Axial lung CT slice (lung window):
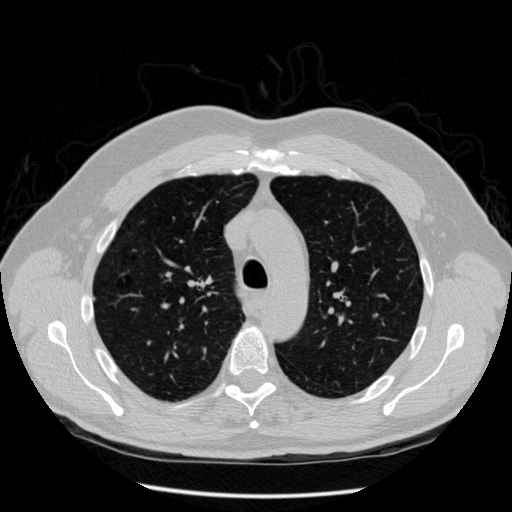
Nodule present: no